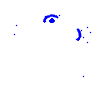
Particle: electron